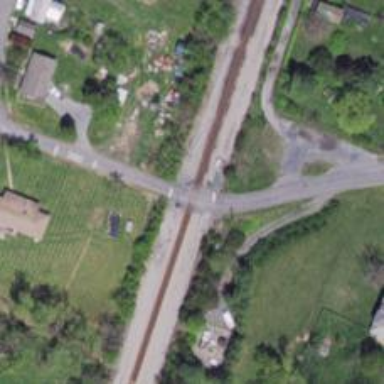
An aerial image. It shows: Railway level crossing.